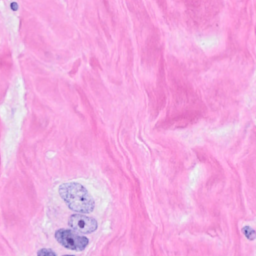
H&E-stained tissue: Breast